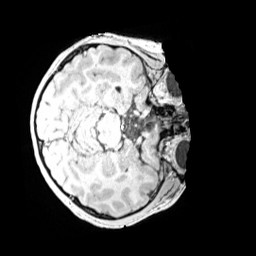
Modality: MP2RAGE
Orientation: axial
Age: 12
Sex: male
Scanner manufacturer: siemens
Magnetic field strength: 3 T
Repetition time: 4 s
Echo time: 0.00299 s